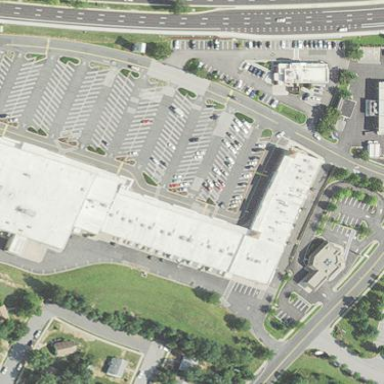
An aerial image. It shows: Retail building.